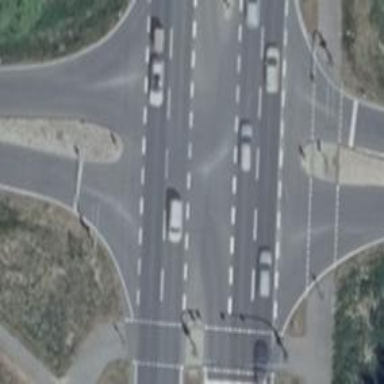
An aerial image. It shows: Tertiary road with asphalt surface.